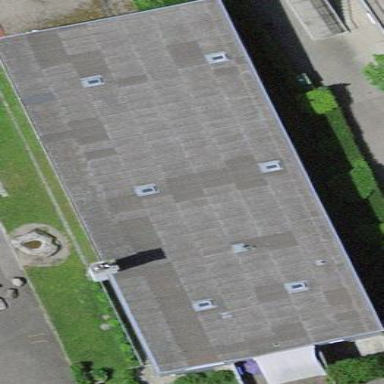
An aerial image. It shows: Sports hall building.